Interaction volume radius: 10 \u00c5
Interaction volume height: 20 \u00c5
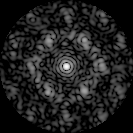
Disorder parameter: 0.6739